Question: I've incorporated CKEDITOR to my website. I want it to load the content from the database so it can be edited. I can save data with ease from the editor to the database, using ajax. however when the editor firsts loads I get an error in my chrome console:
> Uncaught SyntaxError: Unexpected token ILLEGAL
It points me to a place in my jQuery code:

'''
contentEditor.append('<div class="content-top-container"><div class="course-name"><div class="section-title">Title: <?php echo $this->section_title; ?></div><img id="close-<?=$this->c_id;?><?php echo $this->section_num; ?>" class="close-editor" src="../skins/blues/images/red-ex.png" title="Close" /></div></div><br /><textarea class="editor-area" id="<?php echo $this->c_id; ?>-<?php echo $this->section_num; ?>-editor" name="<?php echo $this->section_num; ?>-editor">'+innerTextArea+'</textarea>');
CKEDITOR.replace('<?php echo $this->c_id; ?>-<?php echo $this->section_num; ?>-editor', {
toolbar : 'Full',
width : "1020px"
});
'''
Data is being stored as HTML in the database. What I believe is happening is that the string that is coming back from the database is to long and Javascript is throwing a syntax error. How can I fix this? I have little experience with CKEditor... thanks in advance!
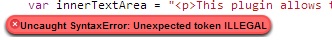
Answer: Just encode the string properly
'''
var innerTextArea = <?php echo json_encode($inner->TextArea) ?>;
'''